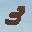
Label: 3